Question: Here is my code for weather forecast agent:
'''
from flask import Flask, request, render_template
import aiml
import os
import requests
import json
import datetime
from time import sleep
import gc
import pandas as pd
# from dbconnect import connection
app = Flask(__name__)
atomic_kernel = None
cities = []
def weather_parser(response, place):
"""
"""
if response is None:
resp = json.load(open("templates/weath.er"))
else:
resp = json.loads(response)
# print(resp)
current = resp['currently']
summary = resp['hourly']['summary']
statement = 'It is going to be ' + str(summary.lower()) + ' The temperature is ' + str(current['temperature']) + ' degrees F, humidity ' + str(
current['humidity']) + ', wind speed is ' + str(current['windSpeed']) + ' kmph with a visibility of ' + str(current['visibility']) + ' kilometres.'
return statement
def weather(place):
# set your API key from api.darksky.net as environment variable
API_KEY = os.environ['API_KEY']
url = "https://api.darksky.net/forecast/" + API_KEY + '/' + \
place
forecast = requests.get(url)
return weather_parser(forecast.text, place)
@app.route('/')
def index():
global atomic_kernel
atomic_kernel = spin_kernel('atomic')
global cities
cities = pd.read_csv(r'weather/city.csv')
cities.drop(
['locId', 'country', 'region', 'postalCode', 'metroCode', 'areaCode'],
inplace=True, axis=1)
# print(cities)
# cities.sort_values(by='city', ascending=False).groupby(level=0).first()
return render_template('index.html')
# return "Hi, this is AI Bot. Make a request to /<message> to get started."
@app.route('/respond/<string:user_text>')
def atomic_router(user_text, methods=['GET']):
lower_text = user_text.lower()
if lower_text.find('weather') > -1 or lower_text.find('temperature') > -1:
words = lower_text.split()
for word in words:
print(word)
word = word.title()
row = cities.loc[cities['city'] == word]
if(row.size > 0):
place = str(row['latitude'].values[0]) + ',' + str(row['longitude'].values[0])
response = weather(place)
else:
response = "Did you forget to tell me the city?"
else:
response = atomic_kernel.respond(user_text.upper())
sleep(len(response) * 0.01 + 1)
# c, conn = connection()
# c.execute("INSERT INTO chat_logs (msg_user,msg_bot,timestramp) VALUES(%s,%s,%s);",
# ((user_text),(response), str(datetime.datetime.now())))
# conn.commit()
# c.close()
# conn.close()
gc.collect()
return response
@app.route('/computers/<string:user_text>')
def computers(user_text, methods=['GET']):
computers_kernel = spin_kernel('computers')
response = computers_kernel.respond(user_text.upper())
return response
@app.route('/eateries/<string:user_text>')
def eateries(user_text, methods=['GET']):
eateries_kernel = spin_kernel('eateries')
response = eateries_kernel.respond(user_text.upper())
return response
def spin_kernel(knowledge_file):
"""
method to spin an AIML Kernel from knowledge file
args: knowledge_file, placed inside 'knowledge/' folder
file name only required, path and extension is self appended
argument 'computers' will be read as => 'knowledge/computers.aiml'
returns: kernel, learned from knowledge_file
"""
kernel = aiml.Kernel()
green_aimls = get_all_files('green')
for aiml_file in green_aimls:
kernel.learn(aiml_file)
return kernel
def get_all_files(color):
"""
List all files recursively in the root specified by root
"""
files_list = []
root = 'knowledge/' + color
for path, subdirs, files in os.walk(root):
for name in files:
files_list.append(os.path.join(root, name))
print(files_list)
return files_list[0:-1]
if __name__ == '__main__':
port = int(os.environ.get("PORT", 33507))
app.run(host='0.0.0.0', port=port, debug=True)
'''
This is the file called chatbot.py. However if I run this I get the following:
'''
C:\Users\Sankalp\AppData\Local\Temp\chatbot.py\venv\Scripts\python.exe D:/aiml-chatbot-heroku/app/chatbot.py
* Serving Flask app "chatbot" (lazy loading)
* Environment: production
WARNING: Do not use the development server in a production environment.
Use a production WSGI server instead.
* Debug mode: on
* Restarting with windowsapi reloader
* Debugger is active!
* Debugger PIN: 671-490-685
* Running on http://0.0.0.0:33507/ (Press CTRL+C to quit)
'''
When I try to open this local host address, I get this:

So my question is what is causing this problem? I have tried this on my LAN as well as WIFI. This link won't open.
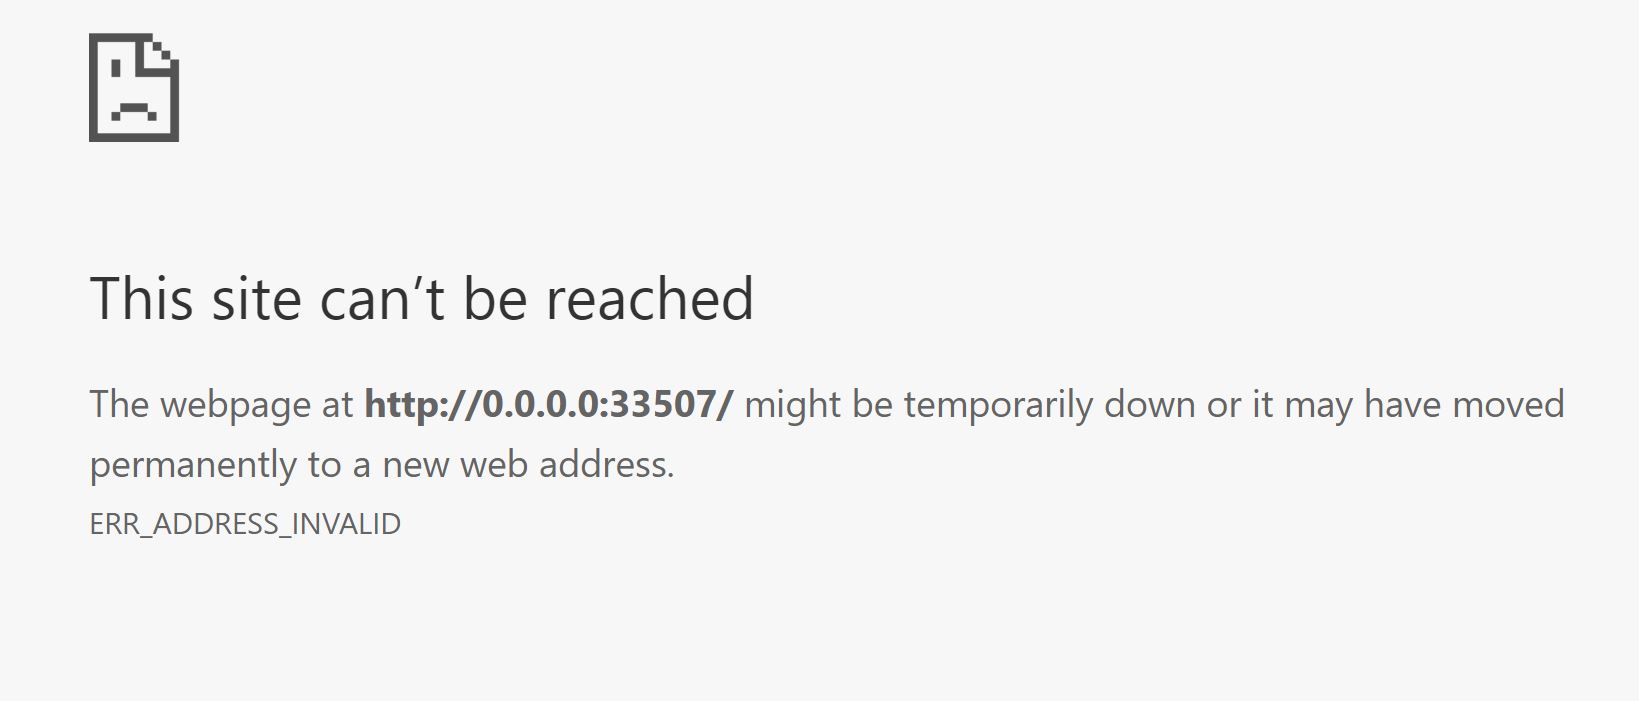
Answer: 'localhost' is the generic "hostname" for the local machine, so that's the real address you should be looking at. The report here indicating '0.0.0.0' is probably a bug or something, because no such IP address can exist
Try 'http://localhost:33507' and it should work